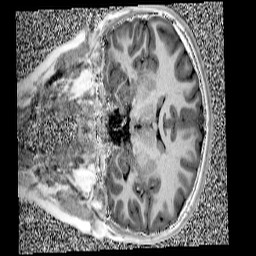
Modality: UNIT1
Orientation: coronal
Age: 12
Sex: female
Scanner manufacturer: siemens
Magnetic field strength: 3 T
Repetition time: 4 s
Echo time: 0.00299 s